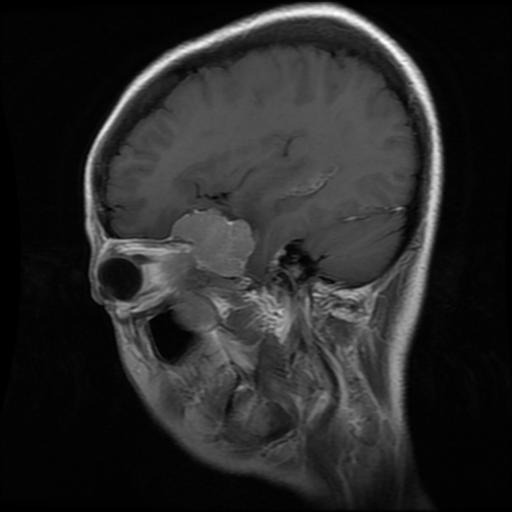
Label: meningioma